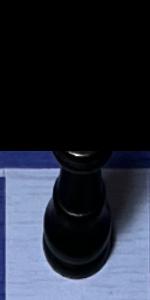
Label: King_Black